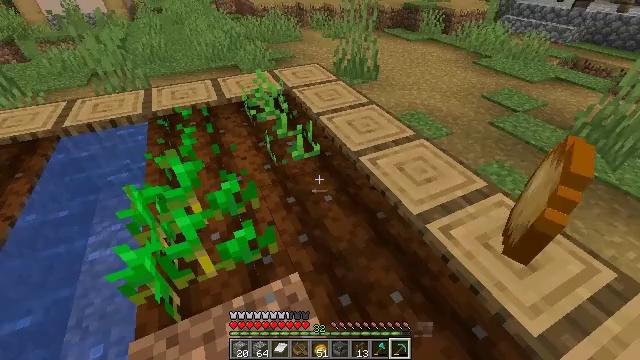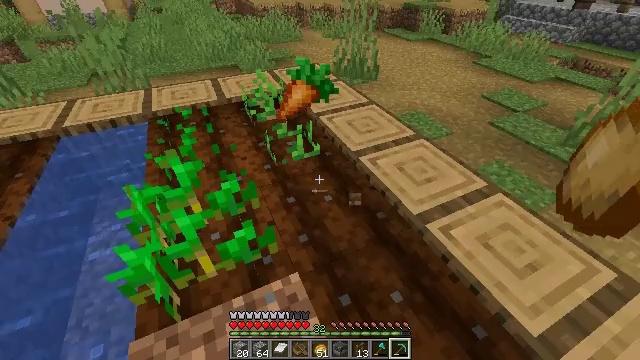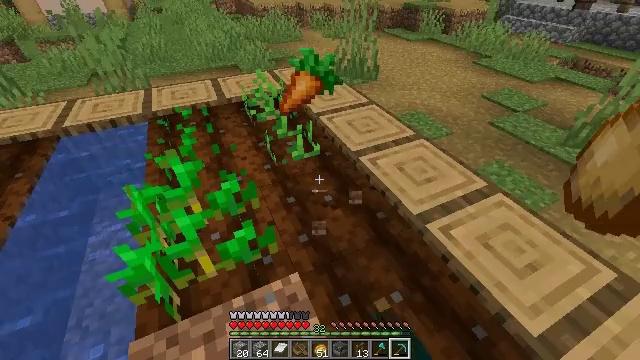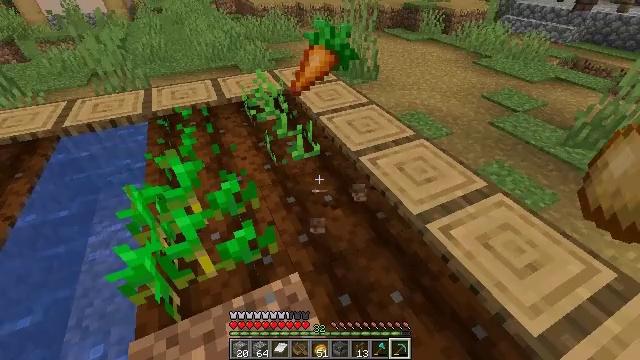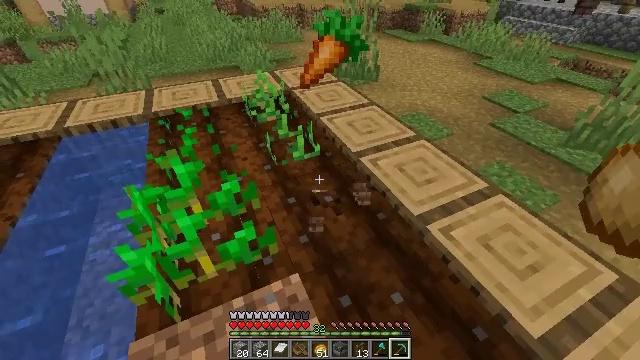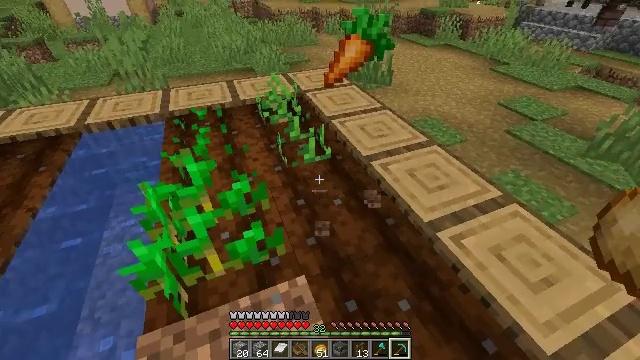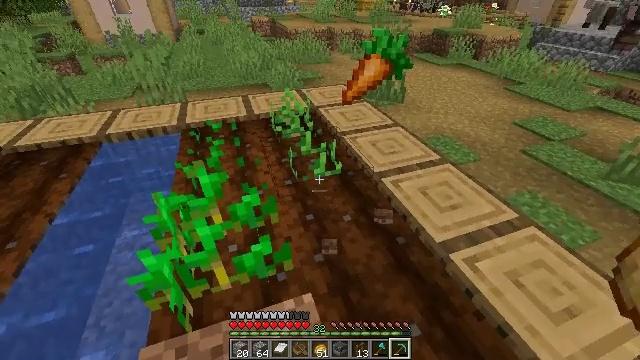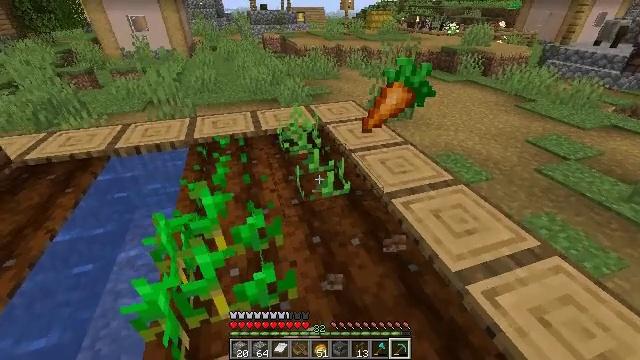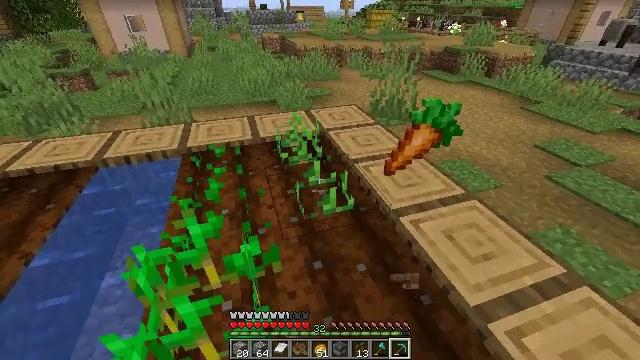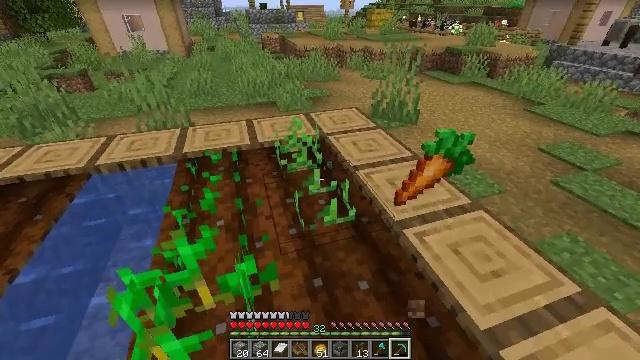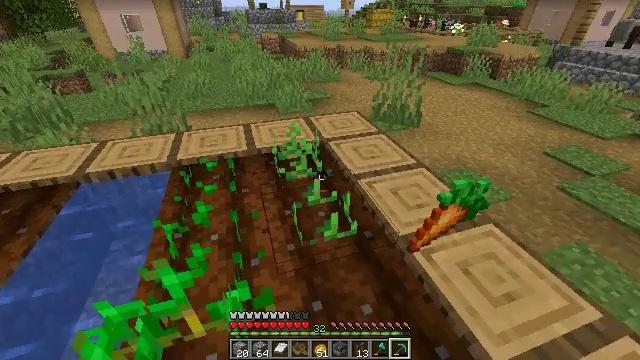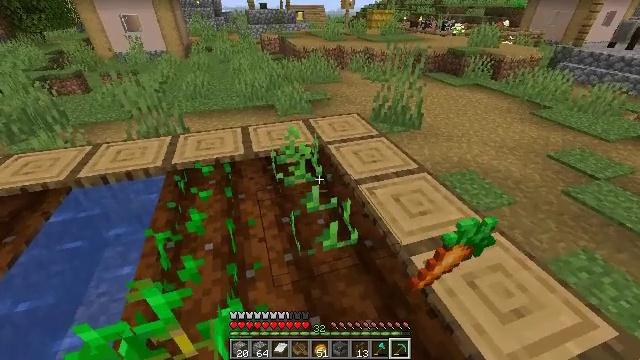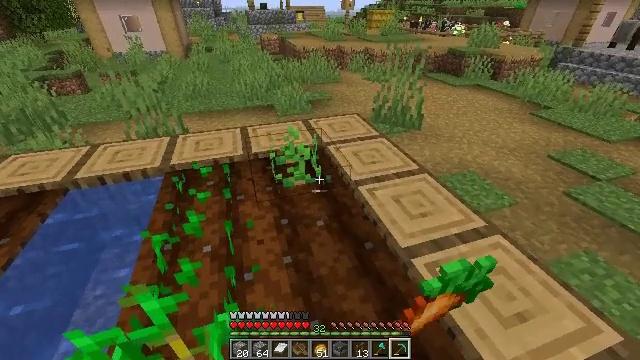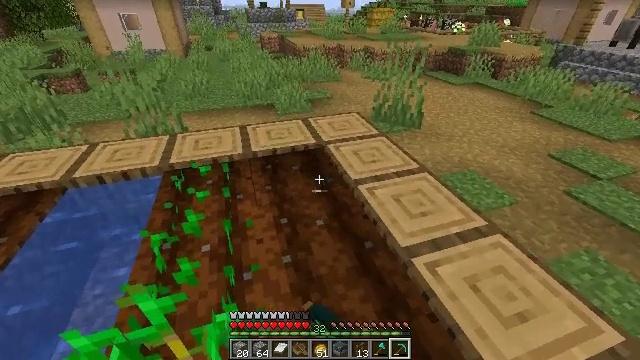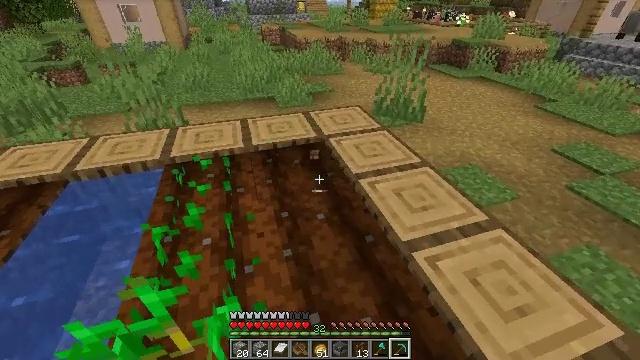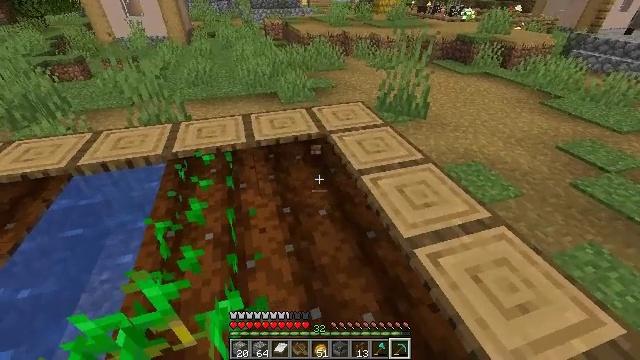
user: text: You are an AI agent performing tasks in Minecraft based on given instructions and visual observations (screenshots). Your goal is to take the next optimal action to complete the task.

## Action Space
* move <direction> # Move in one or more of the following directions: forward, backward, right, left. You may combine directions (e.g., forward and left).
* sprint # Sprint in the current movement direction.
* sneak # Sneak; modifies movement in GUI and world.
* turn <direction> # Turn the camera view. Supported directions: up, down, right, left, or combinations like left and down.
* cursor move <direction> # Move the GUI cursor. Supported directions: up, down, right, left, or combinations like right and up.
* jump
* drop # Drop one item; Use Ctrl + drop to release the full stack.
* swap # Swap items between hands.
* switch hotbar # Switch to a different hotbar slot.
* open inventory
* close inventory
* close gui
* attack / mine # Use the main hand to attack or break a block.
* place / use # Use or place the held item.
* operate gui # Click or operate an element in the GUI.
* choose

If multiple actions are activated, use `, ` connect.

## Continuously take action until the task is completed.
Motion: motion action
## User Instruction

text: Harvest potatoes.
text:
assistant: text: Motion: attack / mine
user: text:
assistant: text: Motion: attack / mine
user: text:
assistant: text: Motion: attack / mine
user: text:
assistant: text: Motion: attack / mine
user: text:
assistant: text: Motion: turn left
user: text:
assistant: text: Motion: move forward, turn left and up
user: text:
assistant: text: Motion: move forward, turn left and up
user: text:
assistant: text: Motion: move forward
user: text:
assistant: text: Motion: move forward
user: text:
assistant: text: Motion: no_op
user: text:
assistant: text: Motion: no_op
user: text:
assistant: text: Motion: attack / mine
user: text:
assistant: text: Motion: attack / mine
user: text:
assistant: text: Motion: turn down, attack / mine
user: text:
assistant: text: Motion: no_op
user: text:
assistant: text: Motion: no_op
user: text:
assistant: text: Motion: turn left and up
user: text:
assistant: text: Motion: no_op